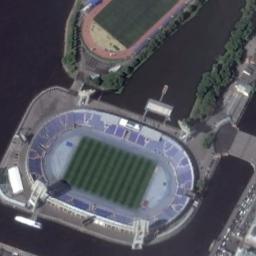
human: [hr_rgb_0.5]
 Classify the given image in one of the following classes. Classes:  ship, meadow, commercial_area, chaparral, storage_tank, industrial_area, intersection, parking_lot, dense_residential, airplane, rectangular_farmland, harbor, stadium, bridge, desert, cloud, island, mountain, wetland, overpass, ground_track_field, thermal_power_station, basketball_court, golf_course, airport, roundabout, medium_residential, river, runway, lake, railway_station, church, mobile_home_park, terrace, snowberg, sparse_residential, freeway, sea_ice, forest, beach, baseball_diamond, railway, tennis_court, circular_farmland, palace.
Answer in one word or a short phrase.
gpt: stadium